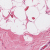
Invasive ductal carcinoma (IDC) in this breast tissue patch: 0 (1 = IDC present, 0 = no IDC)